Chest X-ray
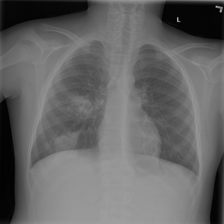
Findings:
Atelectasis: negative
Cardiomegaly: negative
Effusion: negative
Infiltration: negative
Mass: negative
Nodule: negative
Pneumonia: positive
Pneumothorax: negative
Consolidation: negative
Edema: negative
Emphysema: negative
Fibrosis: negative
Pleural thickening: negative
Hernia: negative